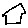
Label: house